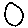
Label: moon